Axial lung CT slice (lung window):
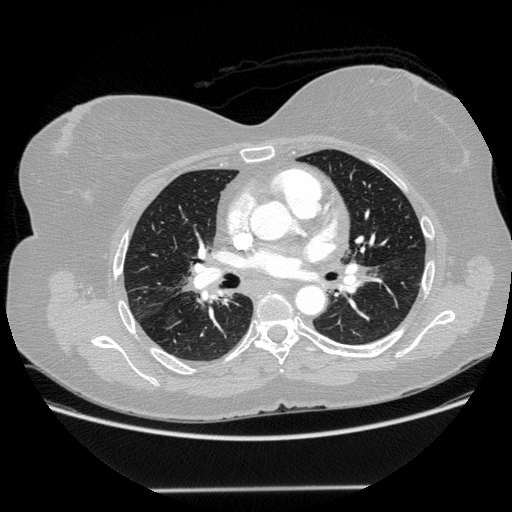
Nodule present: no